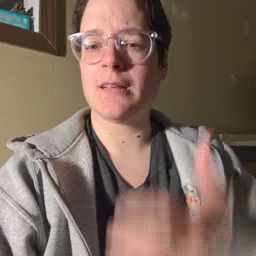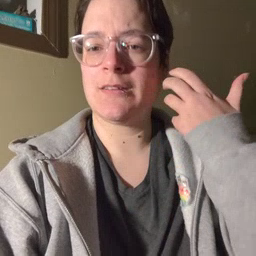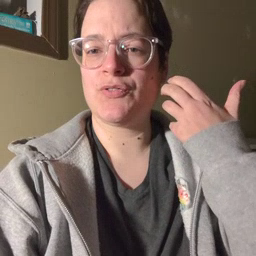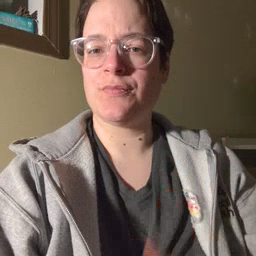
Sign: tiger